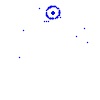
Particle: proton